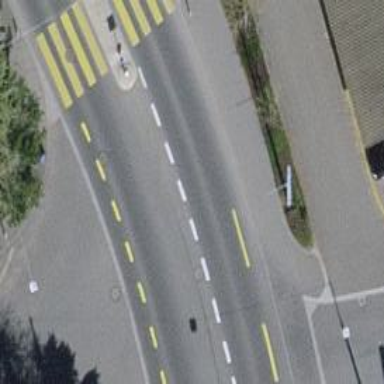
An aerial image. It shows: Primary highway with cycle lanes on both sides.